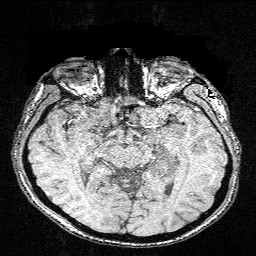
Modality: FLASH
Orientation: coronal
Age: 23
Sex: male